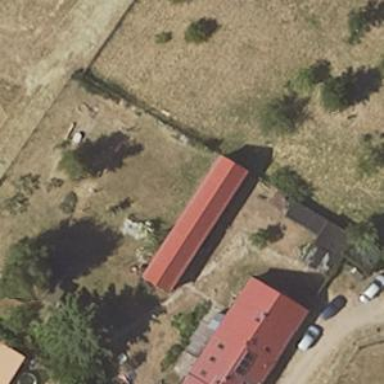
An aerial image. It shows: Shed building.